Question: I have a tableview that shows up when I push a button. This tableview is added on top of my other UITableview. What I want to do now is when the tableview shows up. My background view is dimmed like when an alertview pops up. You can see an example over here.
I've tried this in code but it doesn't work.
'''
_tableView.backgroundColor = [UIColor colorWithWhite:0 alpha:0.5];
'''

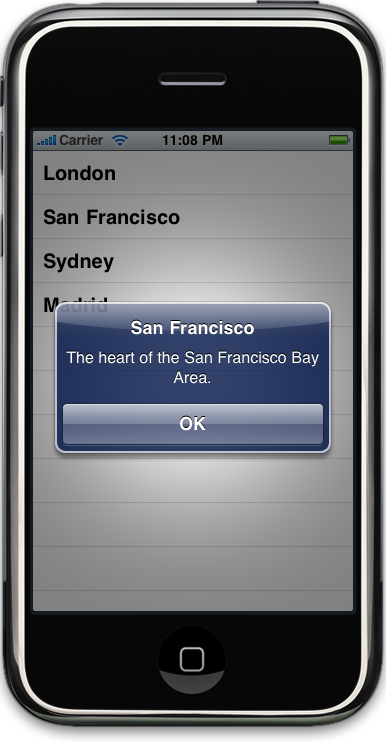
Answer: Just adding answer with more description that my comment.
Say your Background tableView is '_tableView' and your pop up small tableView 'is _tableViewSmall'
1. Create a UIView having same height and width as of _tableView. Do addSubView on your _tableView. yourView.backgroundColor = [UIColor colorWithWhite:0 alpha:0.5];
2. Now add your _tableViewSmall doing addSubView on _tableView.
Hope this steps helps you to make it..